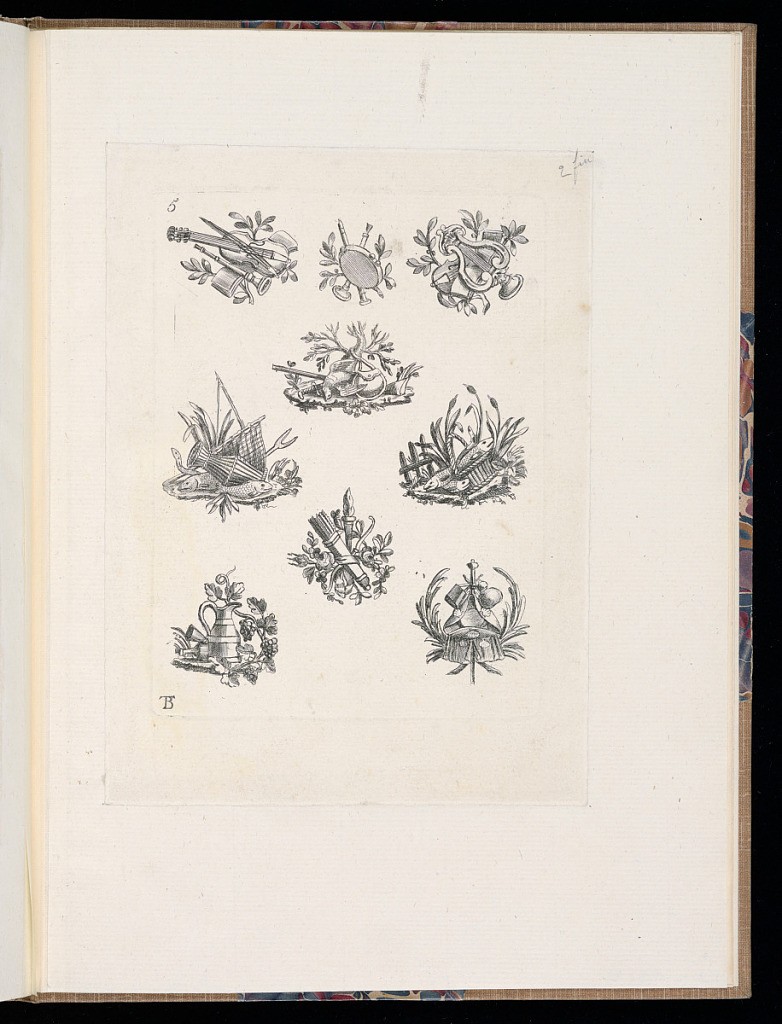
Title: Ornamental Trophy Designs
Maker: Théodore Bertren, active in France, 18th century
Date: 1771
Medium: Etching on paper
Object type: Print
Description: Nine designs for trophies with musical instruments, attributes of hunting and fishing, wine bottles and pitches, and bow and arrows. The plate is numbered and signed with a monogram.